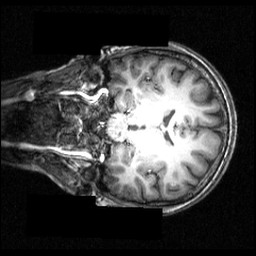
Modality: T1w
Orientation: coronal
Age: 18
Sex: female
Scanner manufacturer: siemens
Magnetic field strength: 3.951 T
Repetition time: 1.5 s
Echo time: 0.00335 s